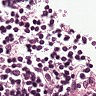
Metastatic tissue present: no